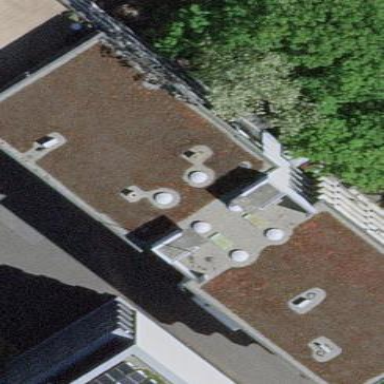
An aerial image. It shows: Office building.